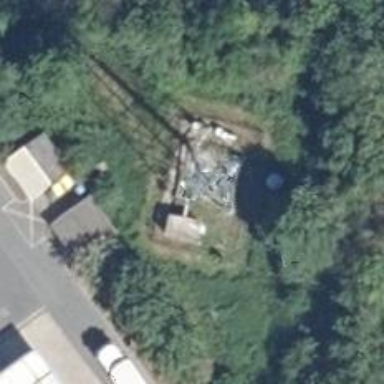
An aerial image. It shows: Communication tower.